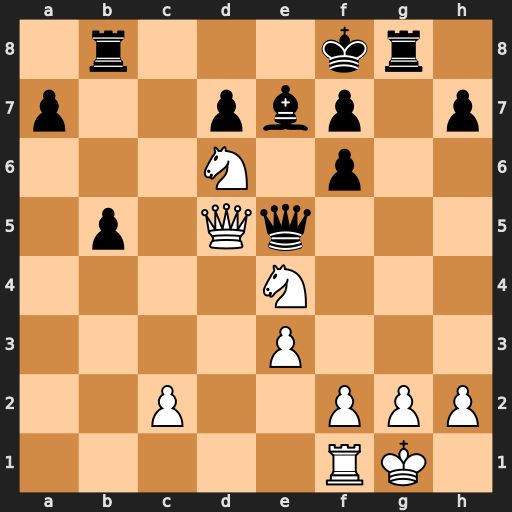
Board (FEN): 1r3kr1/p2pbp1p/3N1p2/1p1Qq3/4N3/4P3/2P2PPP/5RK1
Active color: w
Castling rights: -
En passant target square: -
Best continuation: Qxf7#